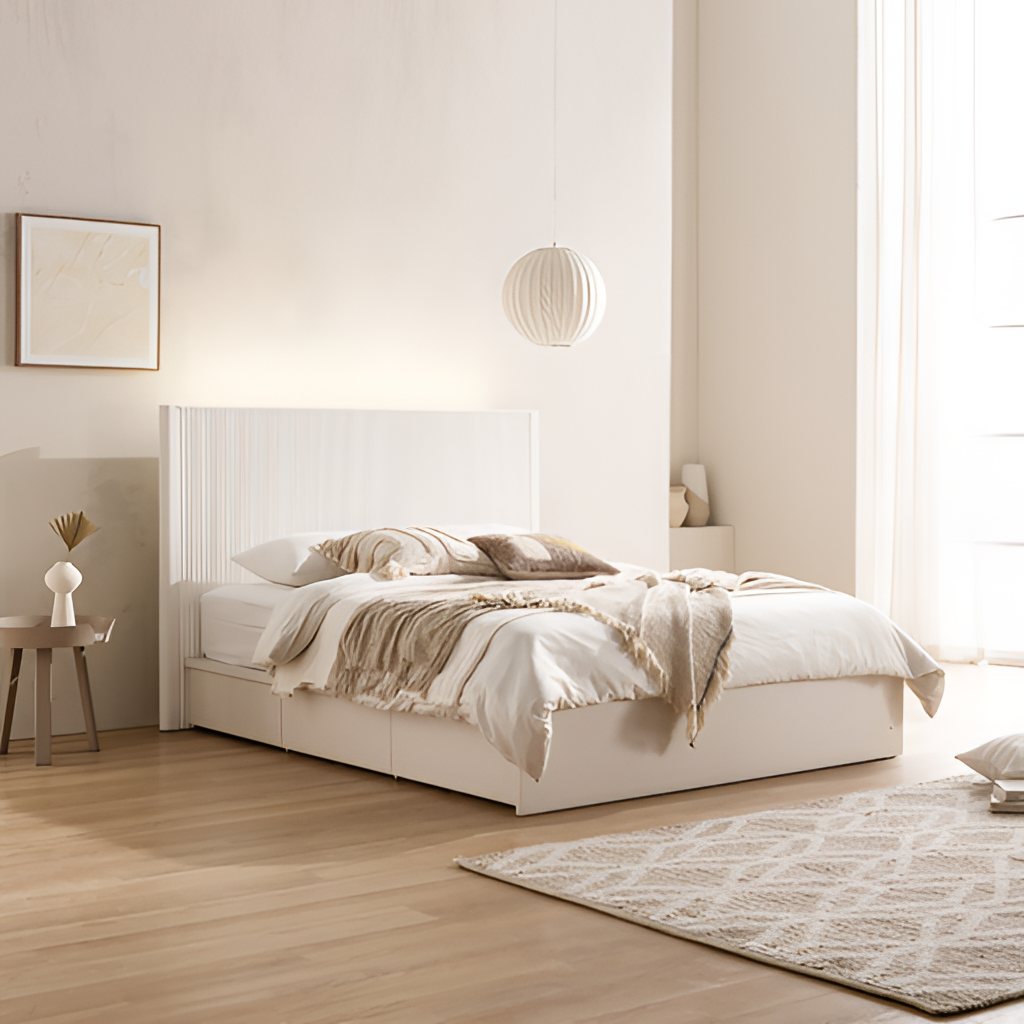
wood backlit headboard bed, bedroom, oak wood flooring, with plank pattern, contemporary, paint wallpaper, with solid pattern